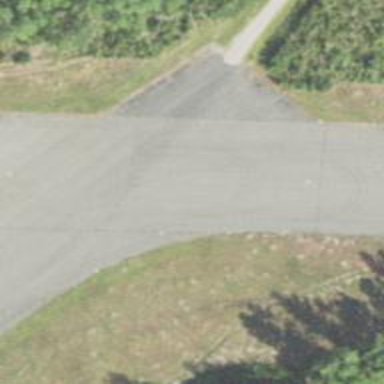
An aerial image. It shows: Asphalt runway at the airport.